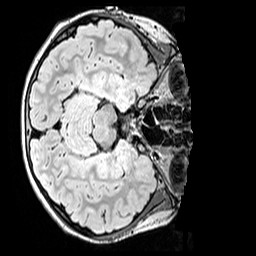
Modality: FLAIR
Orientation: axial
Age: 9
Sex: male
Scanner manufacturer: siemens
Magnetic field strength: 3 T
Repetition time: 5 s
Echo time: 0.388 s